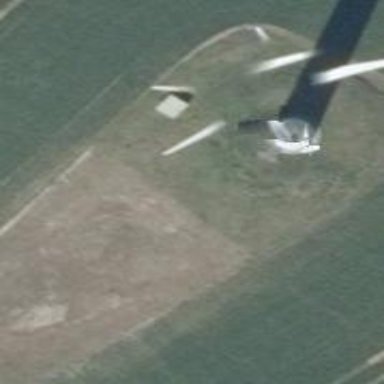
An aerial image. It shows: Wind generator using horizontal axis wind turbines.